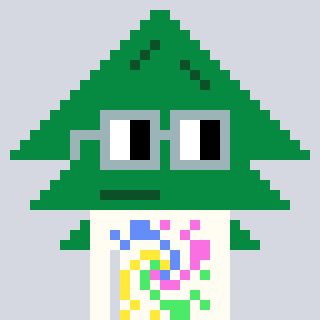
a pixel art character with square dark gray glasses, a fir-shaped head and a grayscale-colored body on a cool background